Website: crate-barrel
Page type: newsletter-management
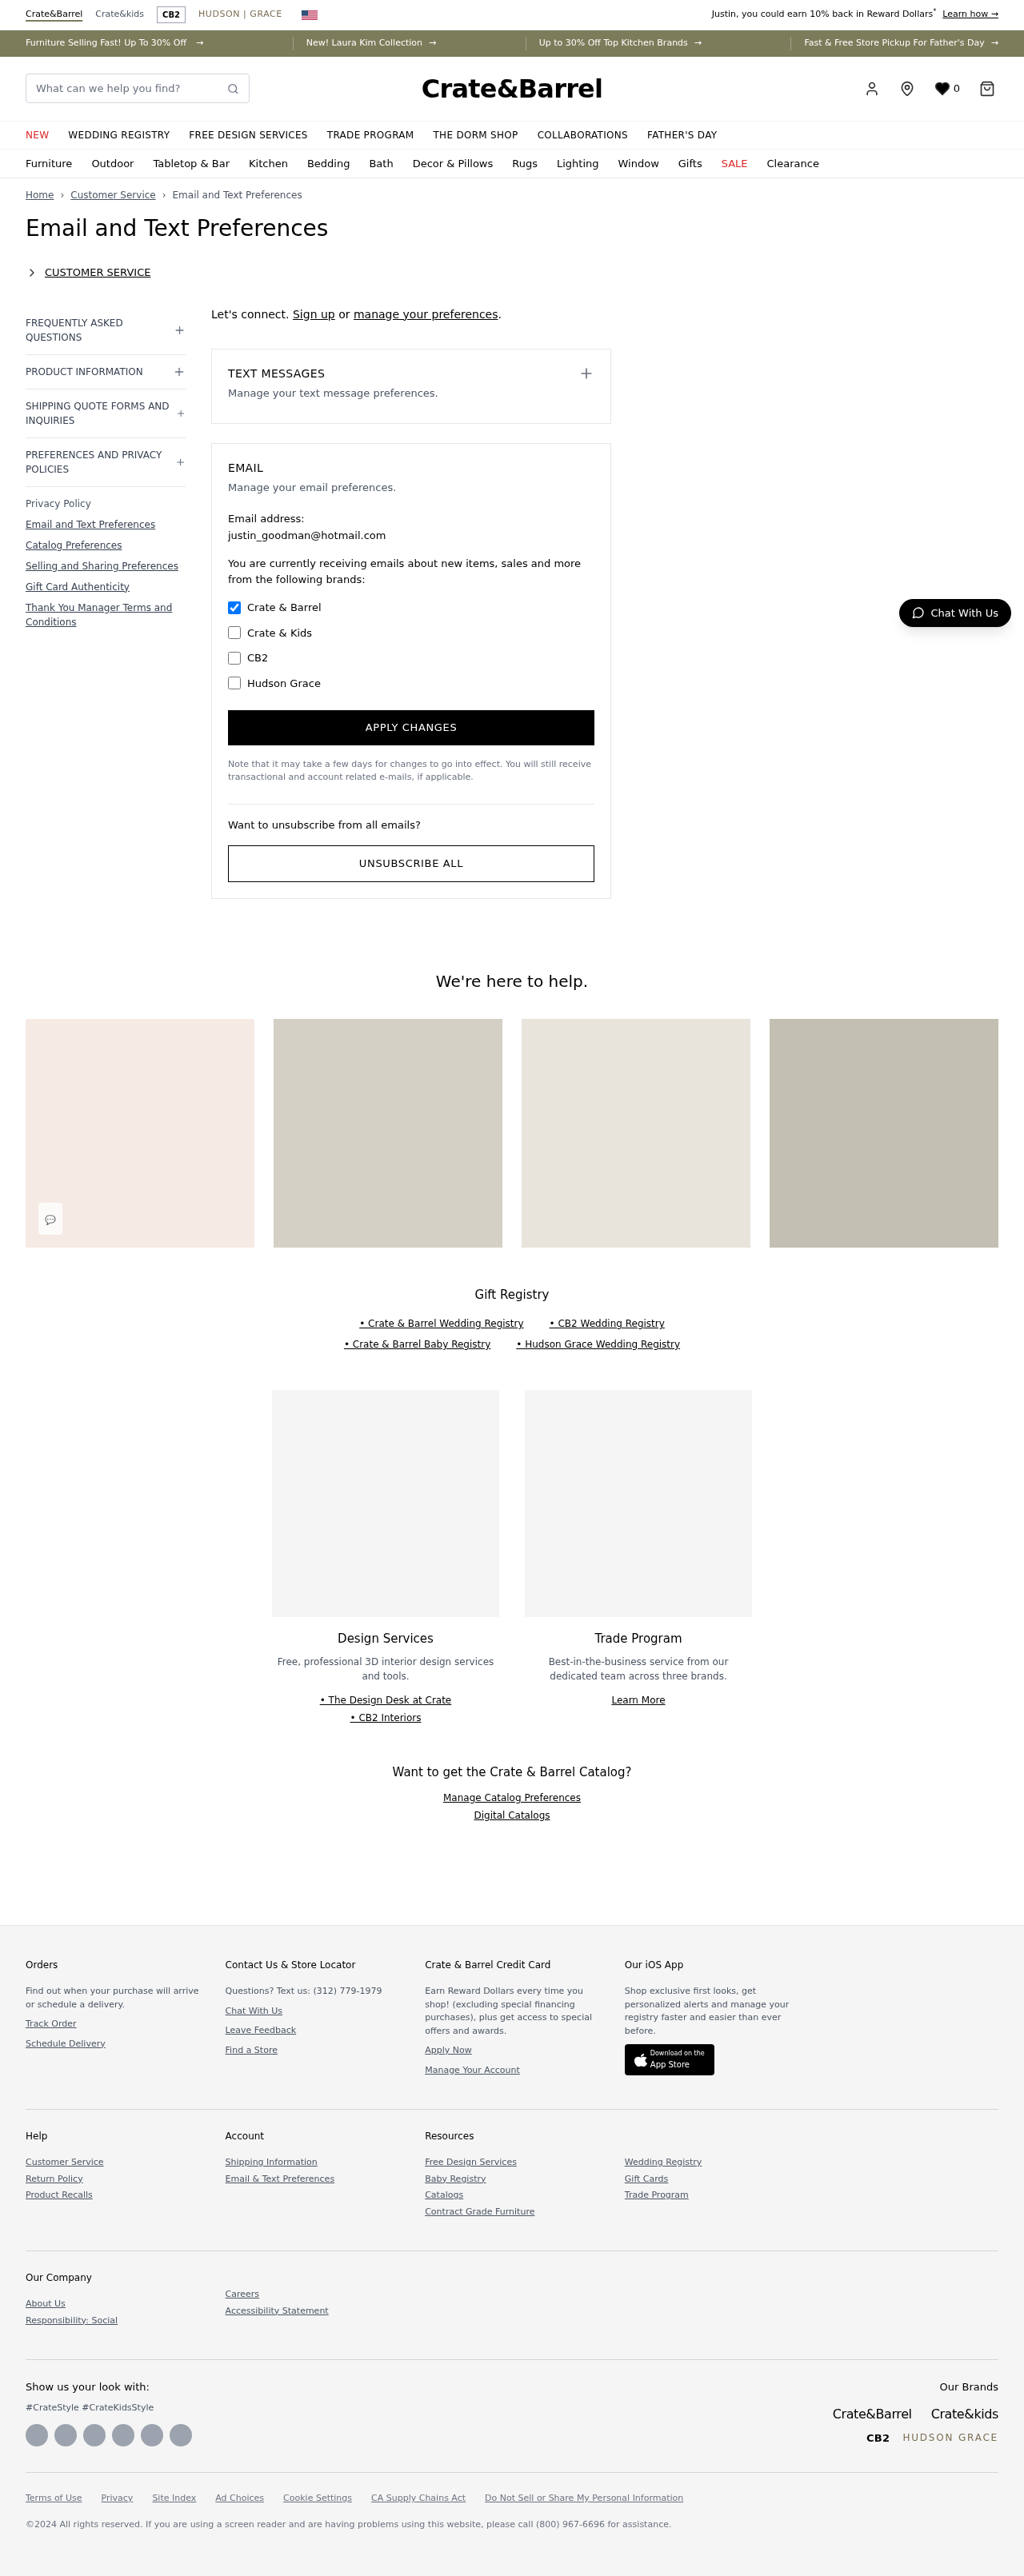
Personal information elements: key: PII_EMAIL
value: justin_goodman@hotmail.com
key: PII_FIRSTNAME
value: Justin
Search elements: key: HEADER_SEARCH
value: What can we help you find?
Other elements: key: WISHLIST_COUNT
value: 0